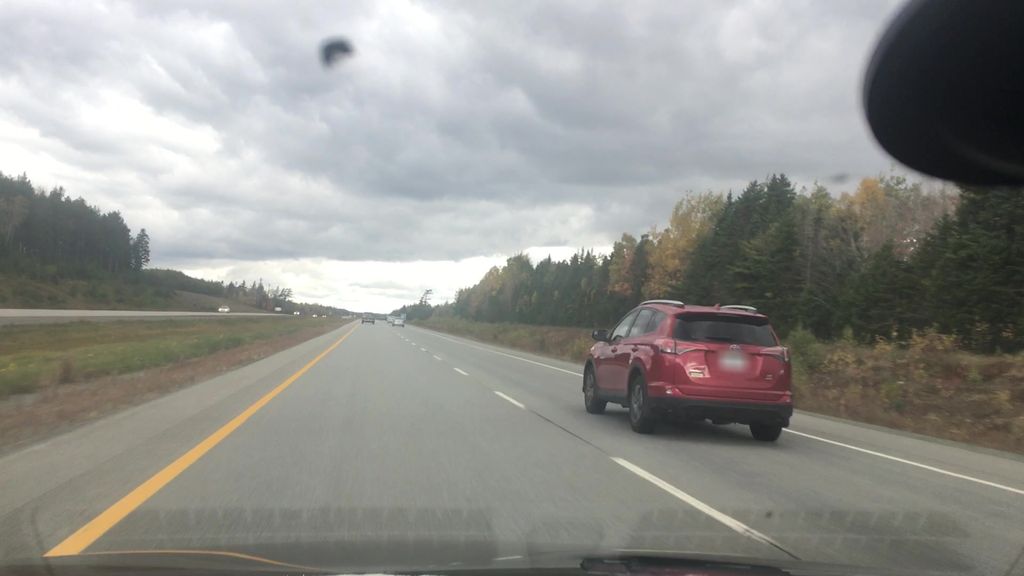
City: halifax